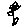
Label: flower